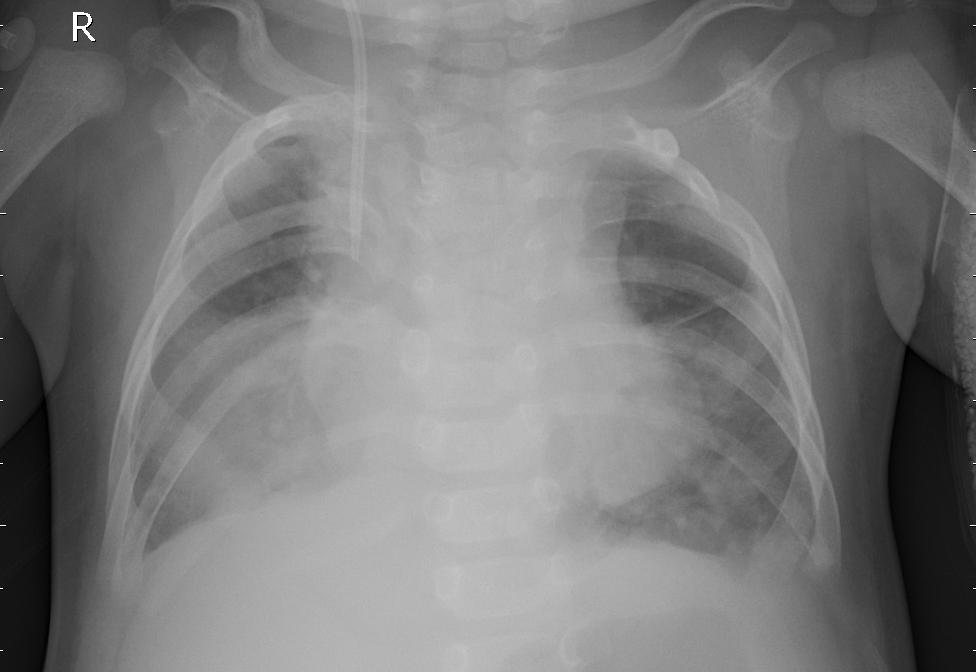
Diagnosis: PNEUMONIA